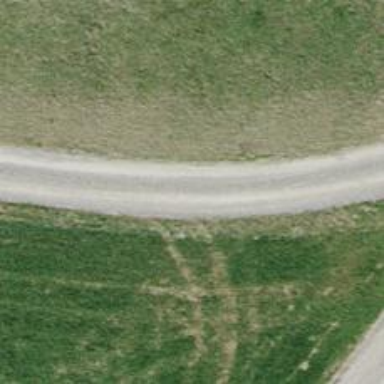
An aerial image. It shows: Track road with grade3 tracktype.